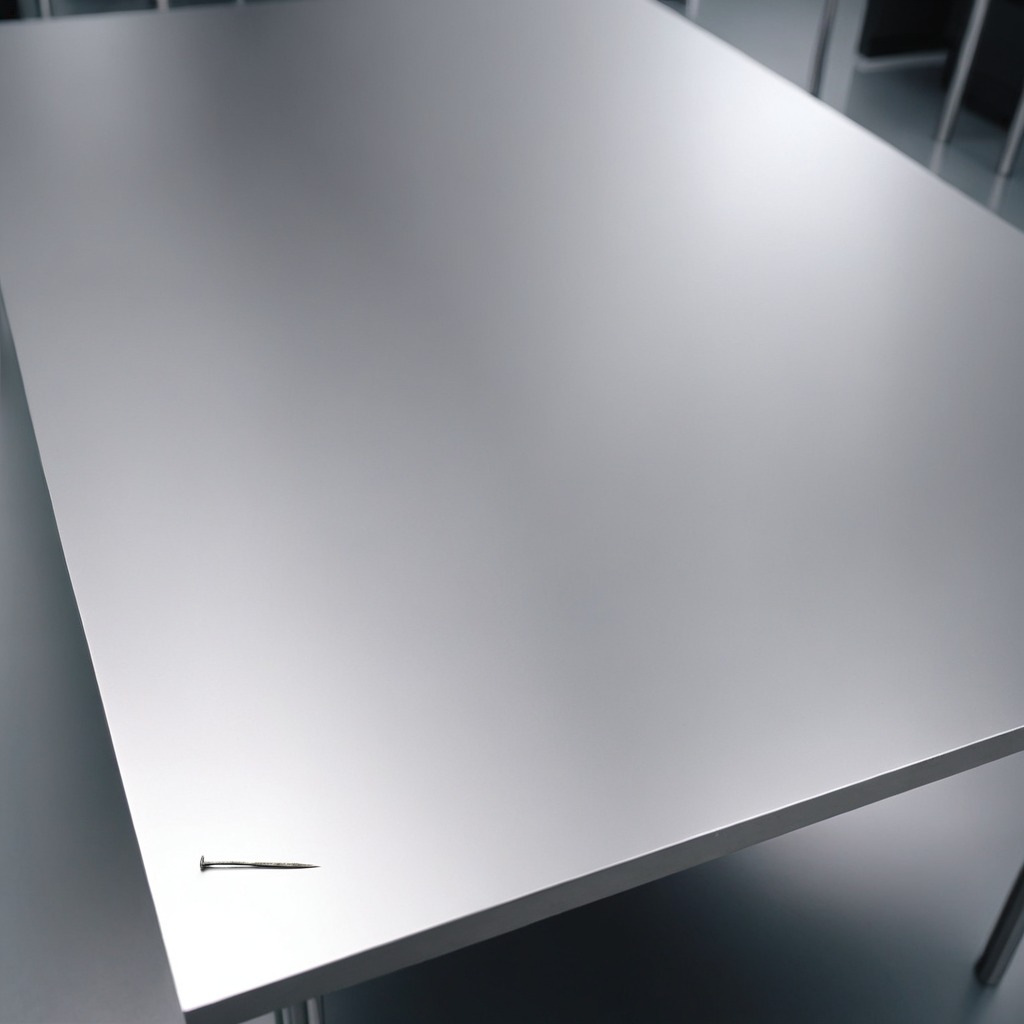
An iron nail is lying on a stainless steel table in a high-end prototyping lab.